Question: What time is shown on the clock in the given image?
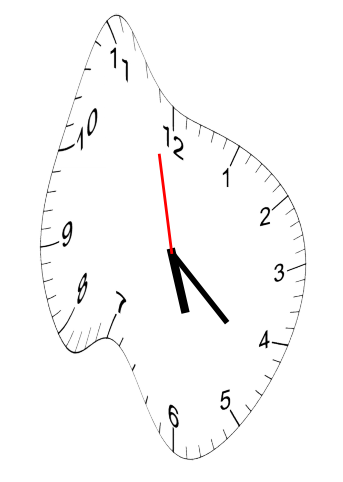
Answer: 05:21:58